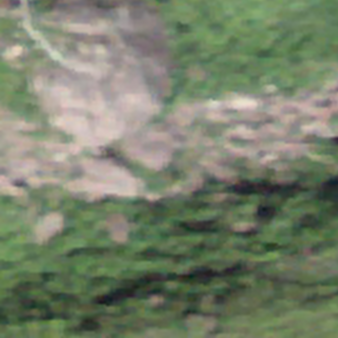
Label: other